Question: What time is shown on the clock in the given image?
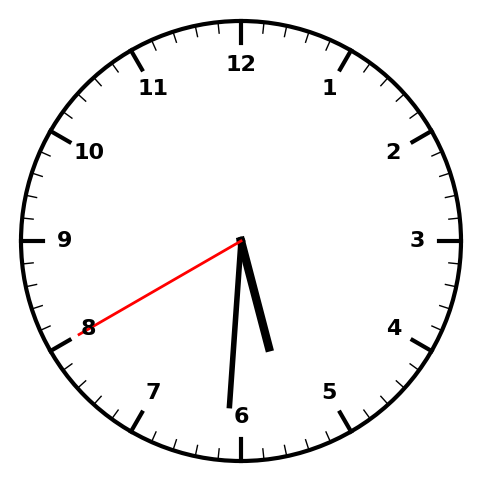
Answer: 05:30:40